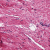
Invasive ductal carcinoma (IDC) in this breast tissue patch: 0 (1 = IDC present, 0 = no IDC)